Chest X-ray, PA view. Patient: 65 years old, sex M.
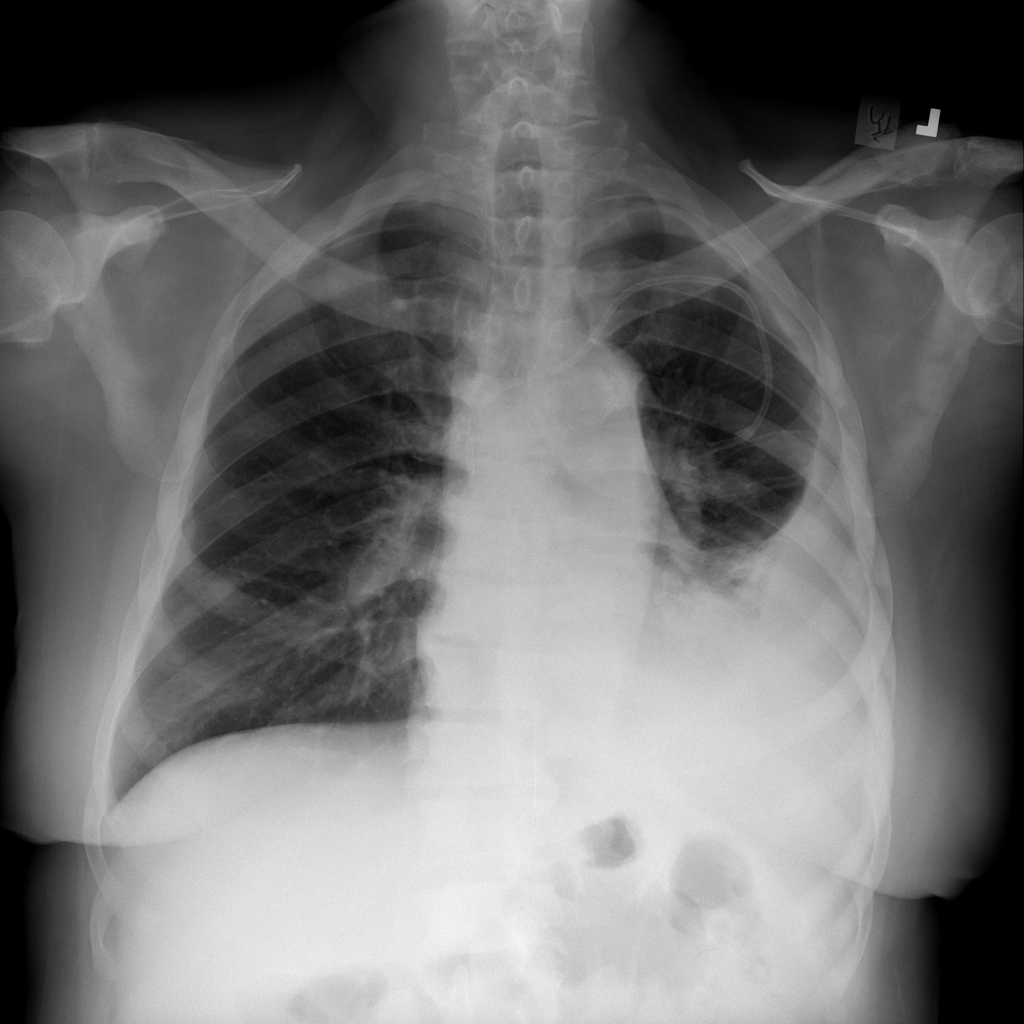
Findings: Effusion